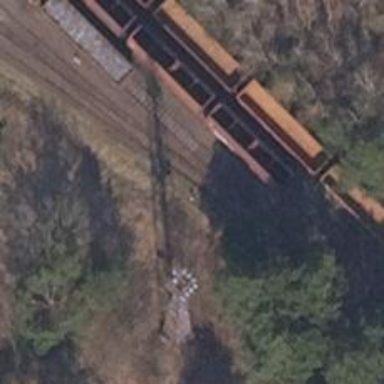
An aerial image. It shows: Railway switch.